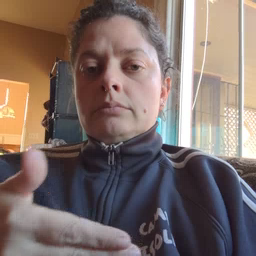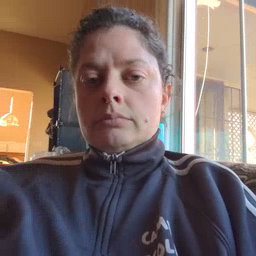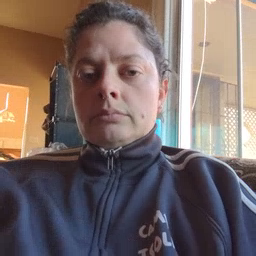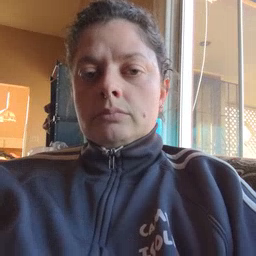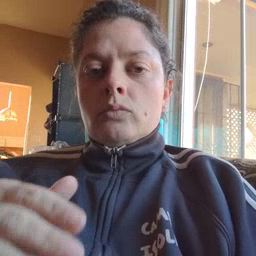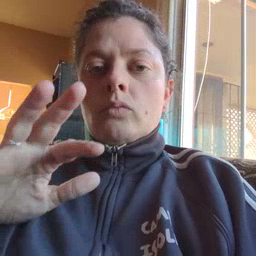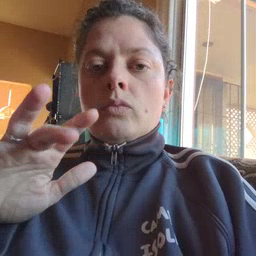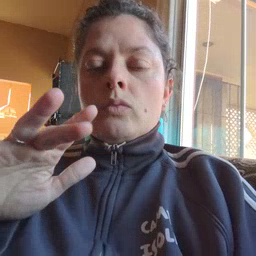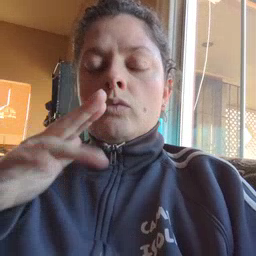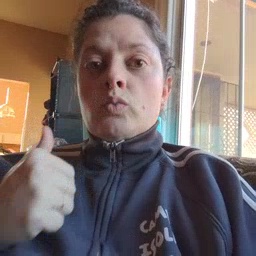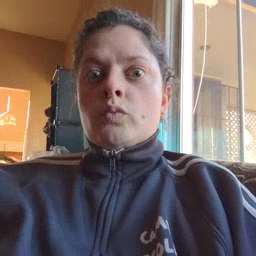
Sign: cute